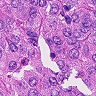
Metastatic tissue present: yes